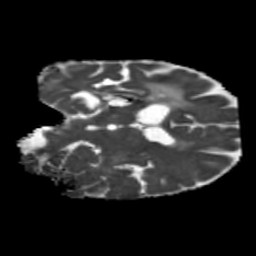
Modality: MD
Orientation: coronal
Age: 51
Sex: female
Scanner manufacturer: siemens
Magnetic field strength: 3 T
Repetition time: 5.25 s
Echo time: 0.08 s